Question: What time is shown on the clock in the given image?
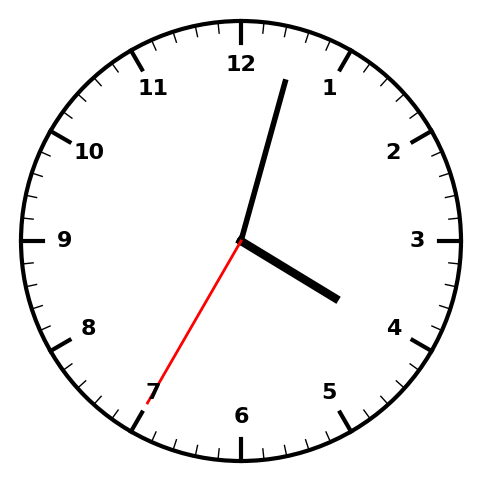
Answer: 04:02:35